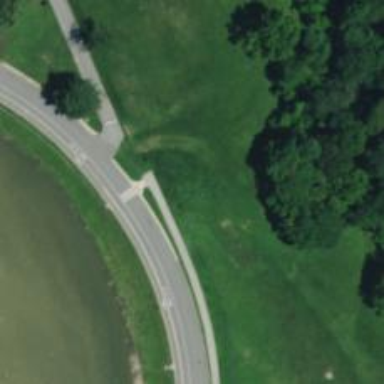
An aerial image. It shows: Disc golf hole.